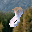
Label: 8